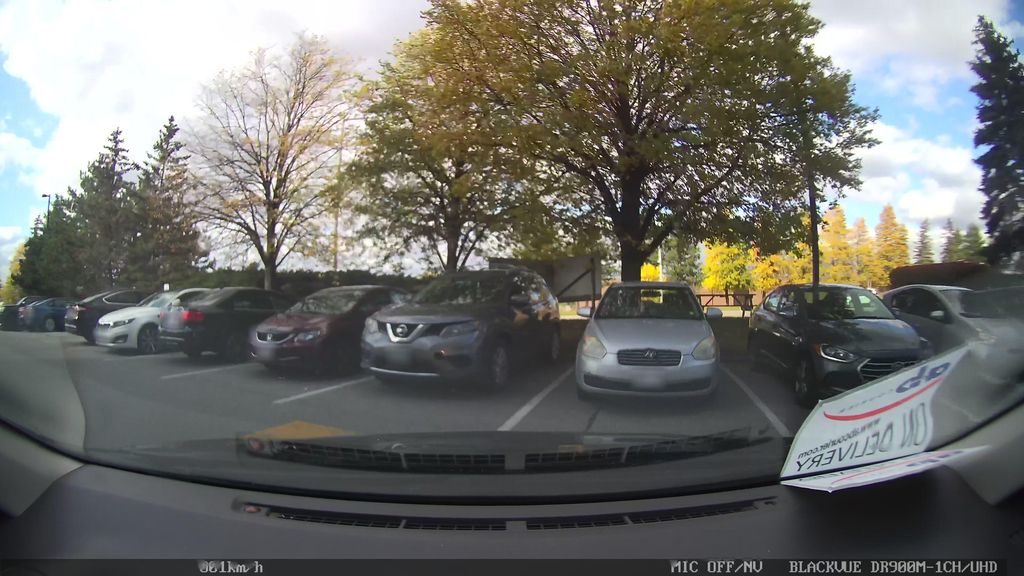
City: toronto